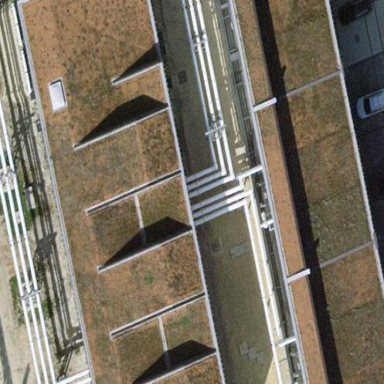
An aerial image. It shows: Industrial building with switchgear power equipment.